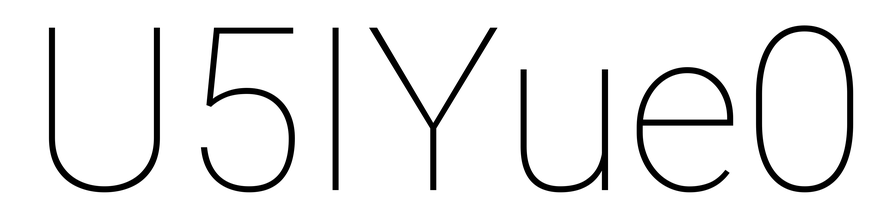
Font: Roboto_Thin